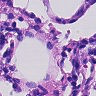
Metastatic tissue present: no